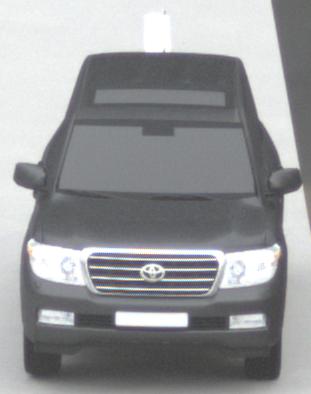
Make: Toyota
Model: Land Cruiser V8 4.7
Detailed model: Land Cruiser V8 (J20)
Model produced from: 2008/03
Model produced until: 2009/11
Doors: 5
Color: gray
Road condition: dry road
Daytime: morning or afternoon
Contrast: low contrast